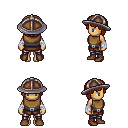
a pixel art fantasy rpg character, female body template, human, tanned skin, leather chest armor, metal pants, brunette pageboy hairstyle, chain helm, white cloth bandages, brown shoes, four views (front, back, left, right), 2x2 character sprite sheet, small pixel art, hard edges, no anti-aliasing